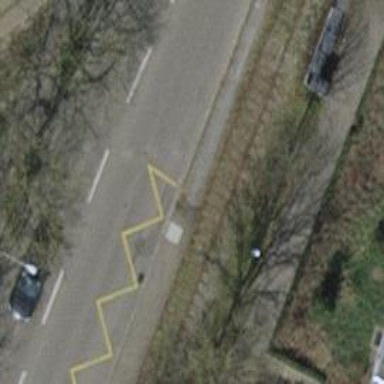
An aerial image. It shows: Bus stop with platform for public transport.